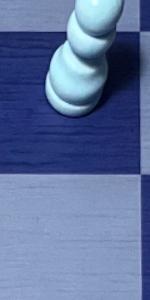
Label: Empty